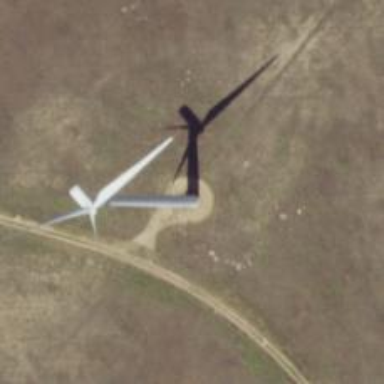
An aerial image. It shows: Wind generator powered by horizontal axis wind turbine.